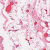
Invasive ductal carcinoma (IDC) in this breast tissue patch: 0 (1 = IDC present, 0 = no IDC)